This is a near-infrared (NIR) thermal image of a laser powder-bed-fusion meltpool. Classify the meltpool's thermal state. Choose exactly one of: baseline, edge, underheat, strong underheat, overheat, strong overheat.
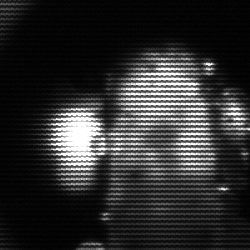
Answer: strong underheat